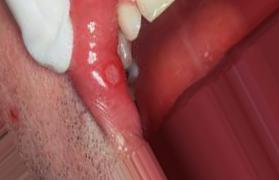
Condition: Mouth Ulcer